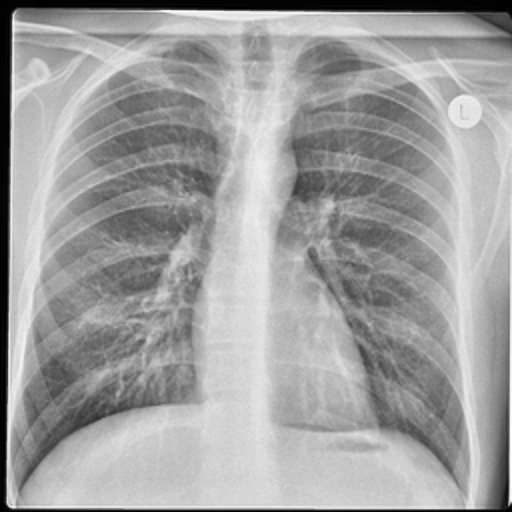
Finding: TUBERCULOSIS